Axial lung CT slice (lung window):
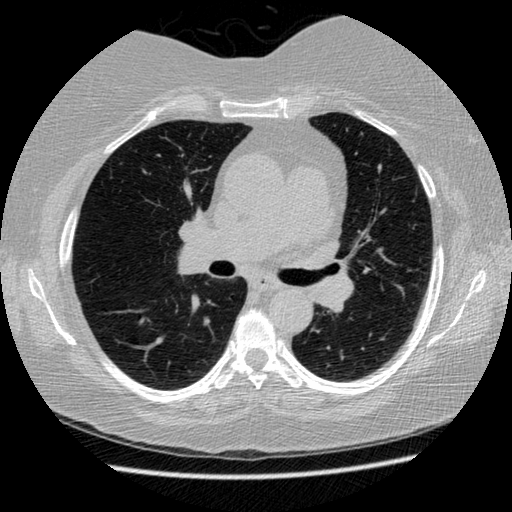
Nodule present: no